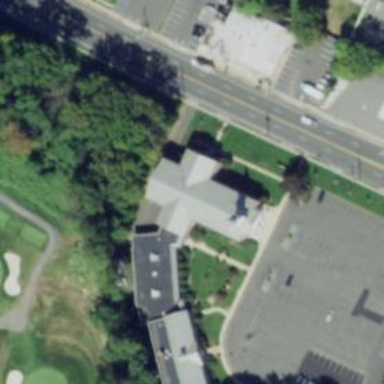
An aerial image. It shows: Building that is place of worship.